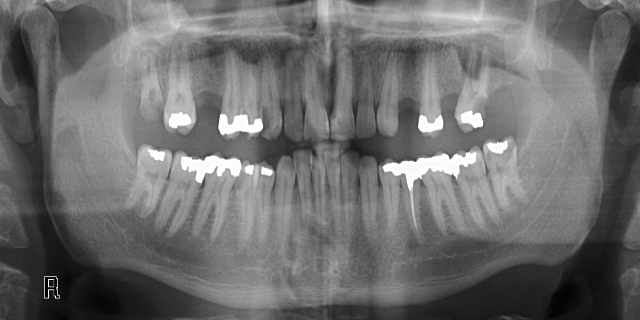
adult